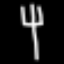
Label: fork